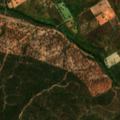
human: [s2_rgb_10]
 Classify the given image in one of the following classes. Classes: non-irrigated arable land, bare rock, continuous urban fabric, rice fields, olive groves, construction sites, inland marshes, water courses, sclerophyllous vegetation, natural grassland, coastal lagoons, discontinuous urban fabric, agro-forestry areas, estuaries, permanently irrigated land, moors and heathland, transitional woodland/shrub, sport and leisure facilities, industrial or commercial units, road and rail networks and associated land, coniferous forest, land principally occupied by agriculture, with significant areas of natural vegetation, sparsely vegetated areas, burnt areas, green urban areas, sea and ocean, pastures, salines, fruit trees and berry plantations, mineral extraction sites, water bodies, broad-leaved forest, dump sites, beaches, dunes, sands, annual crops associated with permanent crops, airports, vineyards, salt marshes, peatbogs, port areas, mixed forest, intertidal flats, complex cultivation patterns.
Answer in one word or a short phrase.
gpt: continuous urban fabric